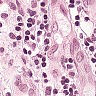
Metastatic tissue present: yes